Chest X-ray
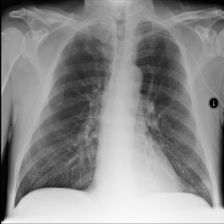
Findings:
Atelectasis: negative
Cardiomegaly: negative
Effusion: negative
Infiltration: negative
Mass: negative
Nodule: negative
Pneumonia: negative
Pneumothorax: negative
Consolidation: negative
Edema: negative
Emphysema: negative
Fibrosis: negative
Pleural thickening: negative
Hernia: negative